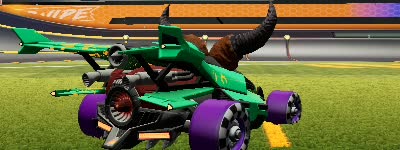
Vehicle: aftershock